Question: How can I create a 'Message' table such as this in mySQL where it stores messages and their responses?

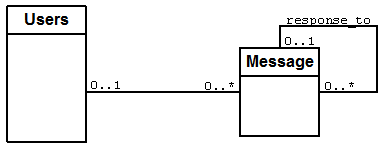
Answer: You can try this:
'''
create table messages (
message_id int primary key,
response_to int null references messages(message_id), -- self relationship
user_from int not null references users(user_id),
user_to int not null references users(user_id),
content varchar(200) not null
);
'''
The first message will have a 'null' value un 'response_to' field.
As a side note, if you are planning to store "conversations" instead of "messages", consider a plain table with a CLOB (character large object) to store a JSON or XML representation of the conversation. It will speed up your queries (if you are always planning to read the entire conversation at once instead of individual messages).